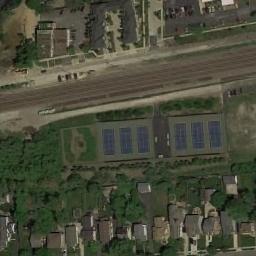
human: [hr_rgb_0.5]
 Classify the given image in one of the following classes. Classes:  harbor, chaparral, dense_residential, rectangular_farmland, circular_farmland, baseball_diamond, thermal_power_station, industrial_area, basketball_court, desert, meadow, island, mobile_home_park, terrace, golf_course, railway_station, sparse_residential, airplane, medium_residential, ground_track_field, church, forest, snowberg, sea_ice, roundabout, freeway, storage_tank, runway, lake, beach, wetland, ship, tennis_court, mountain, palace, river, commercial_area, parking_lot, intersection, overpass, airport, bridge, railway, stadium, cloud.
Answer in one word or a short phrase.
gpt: tennis_court